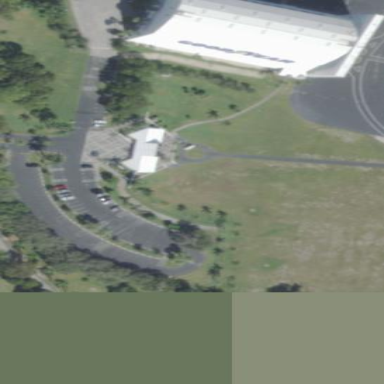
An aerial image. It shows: Parking area.